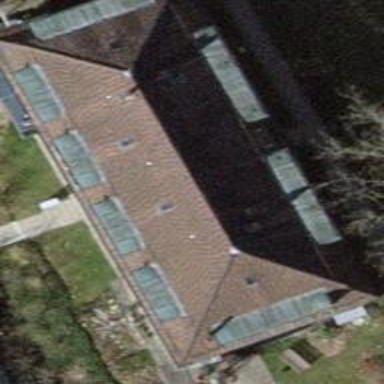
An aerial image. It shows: Building with pyramidal roof shape.